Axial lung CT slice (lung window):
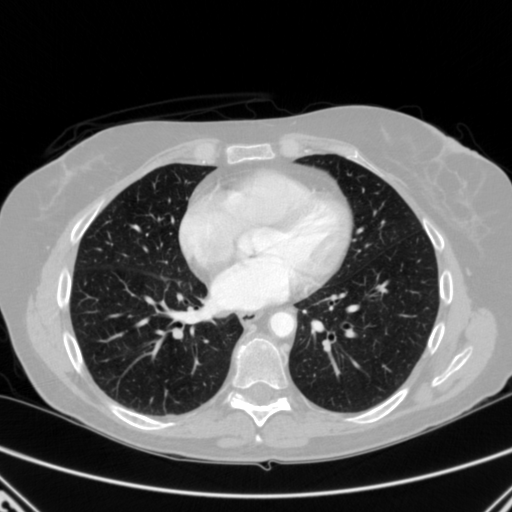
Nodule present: no